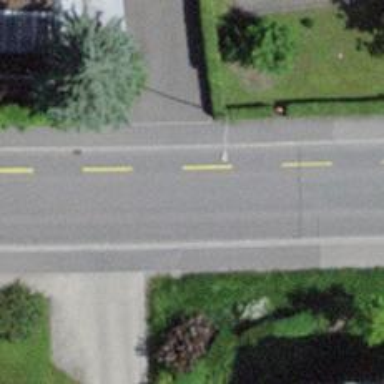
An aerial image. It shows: Secondary road with asphalt surface and designated cycle lane.